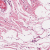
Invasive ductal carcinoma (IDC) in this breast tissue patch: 0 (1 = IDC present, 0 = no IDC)